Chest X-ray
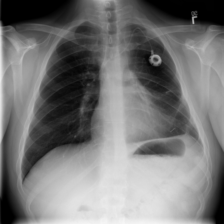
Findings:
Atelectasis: negative
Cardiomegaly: negative
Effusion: negative
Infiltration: negative
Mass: negative
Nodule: negative
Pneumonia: negative
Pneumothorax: positive
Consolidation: negative
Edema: negative
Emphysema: negative
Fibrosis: negative
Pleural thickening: negative
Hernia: negative